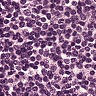
Metastatic tissue present: no